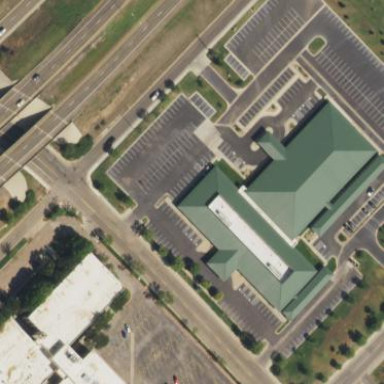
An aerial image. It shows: Clinic building providing healthcare services.